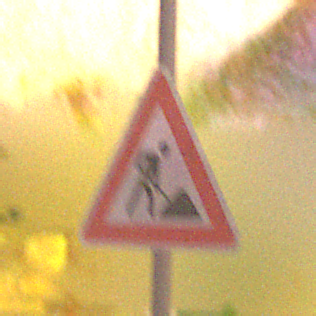
Verkehrszeichen: Arbeitsstelle
Umgebung: Outdoor, Nature
Tageszeit: Night
Wetter: Clear
Licht: Natural
Jahreszeit: NotSpecified
Kontrast: LowContrast